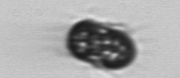
Label: Mesodinium